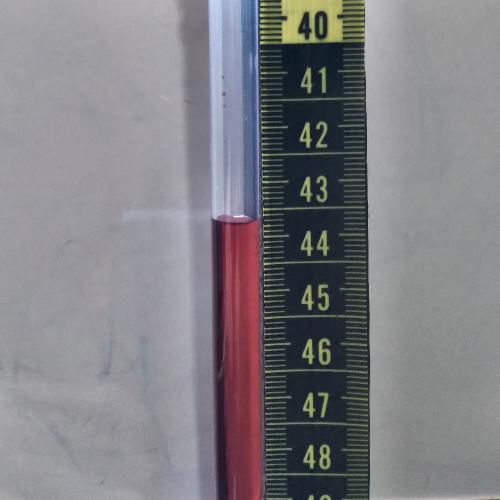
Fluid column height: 43.7 cm